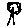
Label: tree